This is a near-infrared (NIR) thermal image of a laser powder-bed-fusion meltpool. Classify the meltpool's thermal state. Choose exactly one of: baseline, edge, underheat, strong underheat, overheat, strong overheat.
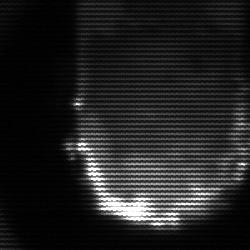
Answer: baseline